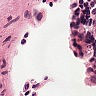
Metastatic tissue present: no